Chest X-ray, PA view. Patient: 27 years old, sex F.
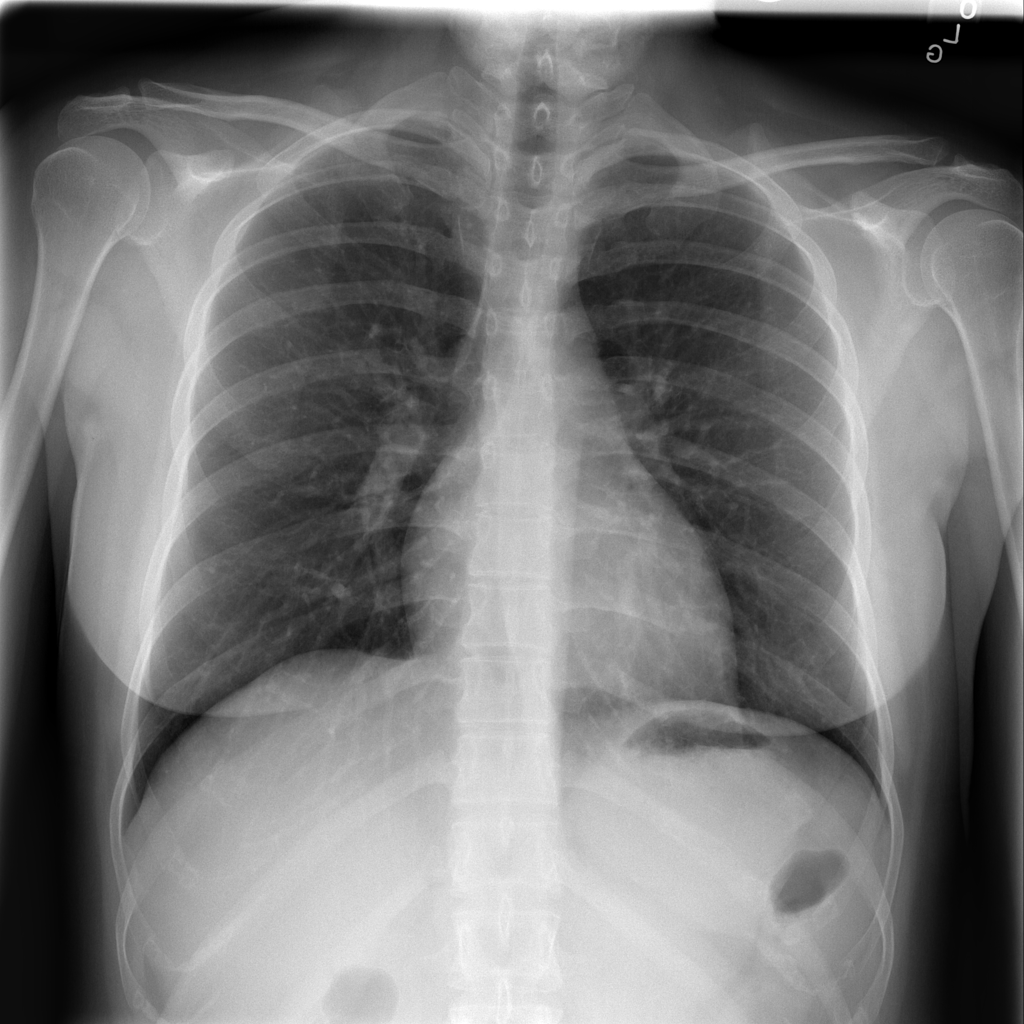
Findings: No Finding